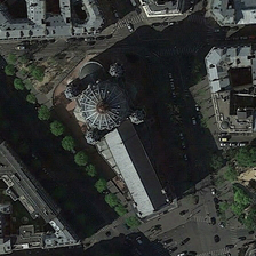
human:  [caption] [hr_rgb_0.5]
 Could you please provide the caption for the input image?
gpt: Next to a round church there is a rectangular grey building

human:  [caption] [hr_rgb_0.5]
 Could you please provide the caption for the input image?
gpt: There is a rectangular grey building next to the round Church

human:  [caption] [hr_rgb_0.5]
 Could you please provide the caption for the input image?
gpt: Next to the rotunda is a rectangular gray building

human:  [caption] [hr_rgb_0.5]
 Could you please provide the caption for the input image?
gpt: Next to a round church there is a rectangular grey building .

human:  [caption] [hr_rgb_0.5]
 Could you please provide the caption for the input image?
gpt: A round rectangular church